Question: I have a simple html and on that page i am trying to include some other html page for user detail. but some how the page is not being included.
On index page i have following code
'''
<form>
<input type="Search" placeHolder="Enter Name" ng-model="user"/><br>
<input type="Button" value="Search" ng-click="Search()"/>
<div ng-include src="'userDetail.html'">
</div>
</form>
'''
I have tried following.
'''
<ng-include src="'userDetail.html'"></ng-include>
<div ng-include="'userDetail.html'"></div>
<div ng-include src="'userDetail.html'"></div>
'''
The error code I am getting is
'''
Cross origin requests are only supported for protocol schemes: http, data, chrome-extension, https, chrome-extension-resource.
'''
Please see attached screenshot for further details.
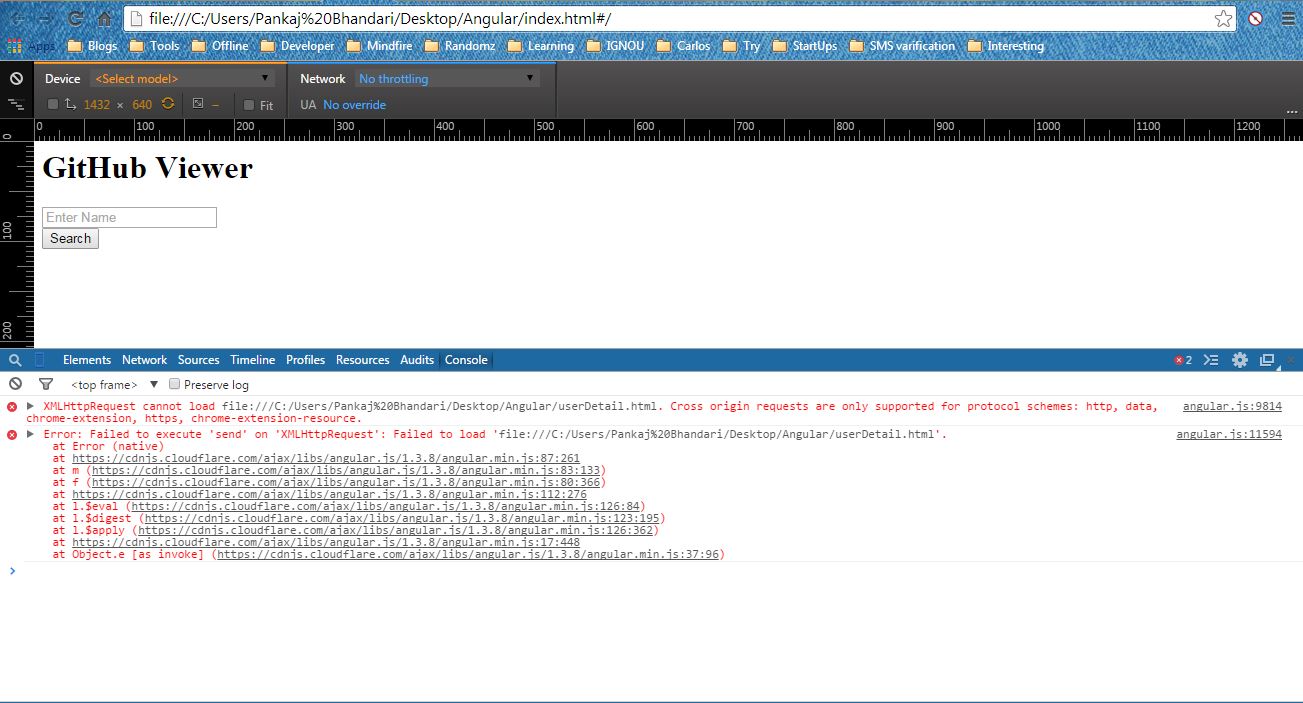
Answer: The reason for the error is right in its description. You need to run your app in any of the listed protocols (for local development that's http or https 99,9% of the time). Instead you are running it as a file on the disk (notice the 'file://' in your URL).
You must use a local HTTP server (like Apache or IIS) or use a IDE with build-in server (I recommend <URL> to serve your content to be able to properly test the application locally.